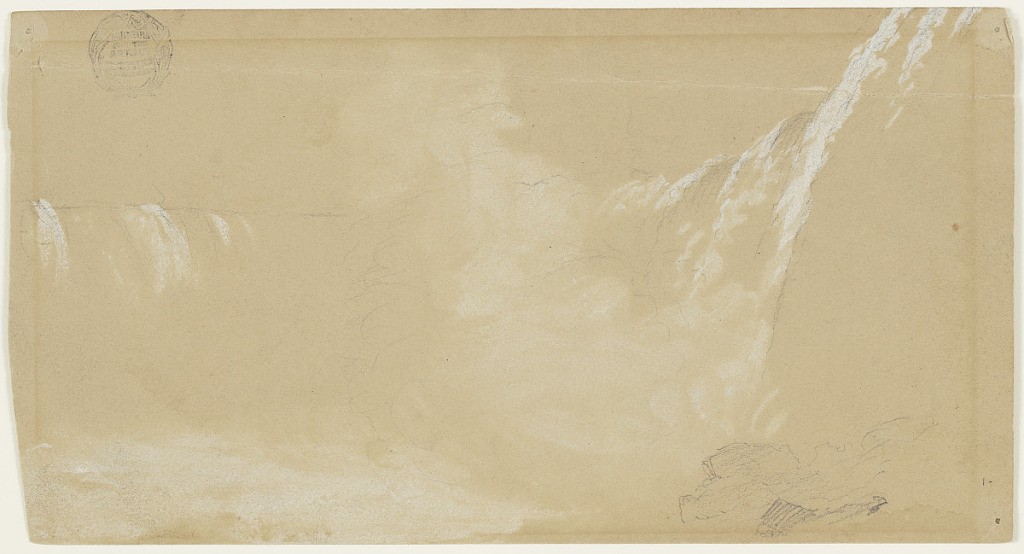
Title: Under Horseshoe Falls, Niagara River, Canada
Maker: Frederic Edwin Church, American, 1826–1900
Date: possibly 1858
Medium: Graphite and white gouache on tan wove paper
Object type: Drawing
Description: Landscape sketch showing a view of Horseshoe Falls on the Niagara River, from the lowered perspective on the Canadian bank. Water cascades in tumultuous ribbons over the edge of the concave falls, which curve into the distance at right and curve back at left, and sends up a towering plume of mist. In the foreground, nearby rocks are visible at right, while the white, churning water of the river is shown at left.